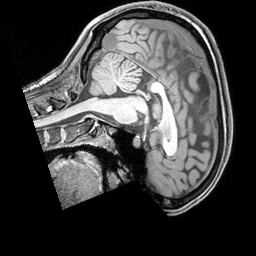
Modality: T1w
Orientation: sagittal
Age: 19
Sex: female
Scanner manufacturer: siemens
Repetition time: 2.3 s
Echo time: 0.00226 s